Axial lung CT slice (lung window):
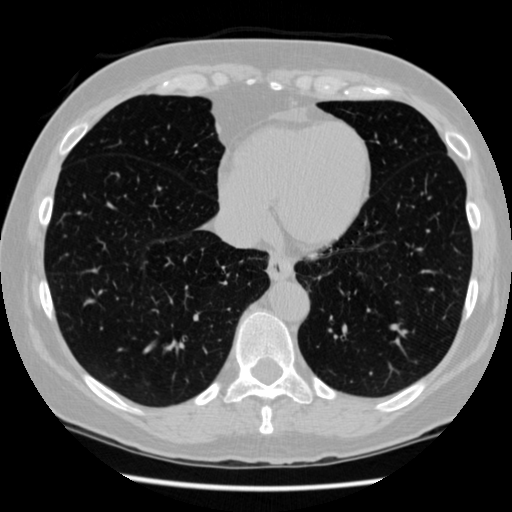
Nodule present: no